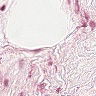
Metastatic tissue present: no